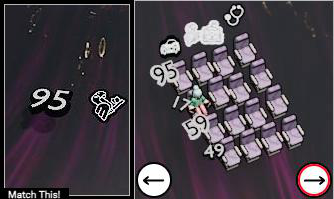
Task: seats
Answer: no